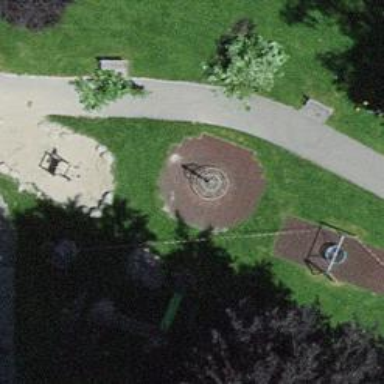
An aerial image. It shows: Playground area for leisure activities on the land.